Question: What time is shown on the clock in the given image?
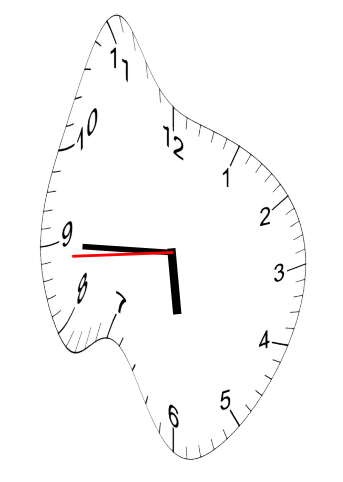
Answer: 05:44:44